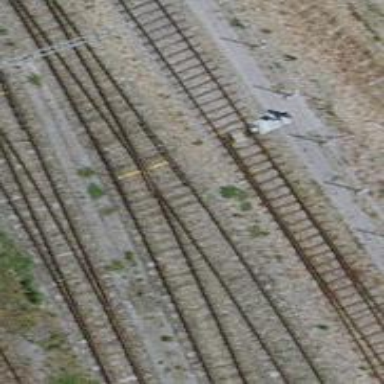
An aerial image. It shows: Railway yard with single rail track. The electrified track has contact line for power supply.